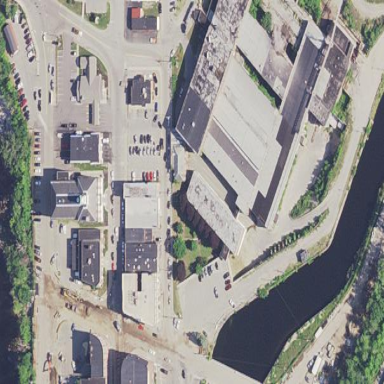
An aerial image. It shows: Building.